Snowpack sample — Buffalo Mountain, Silverthorne, Colorado, USA (2/22/26, 2:02 PM MST)
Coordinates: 39.622, -106.113
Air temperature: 33 °F
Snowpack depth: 63 cm
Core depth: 10 cm
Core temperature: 30.2 °F
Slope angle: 11°, slope face: 116°
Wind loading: low
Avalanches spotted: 0
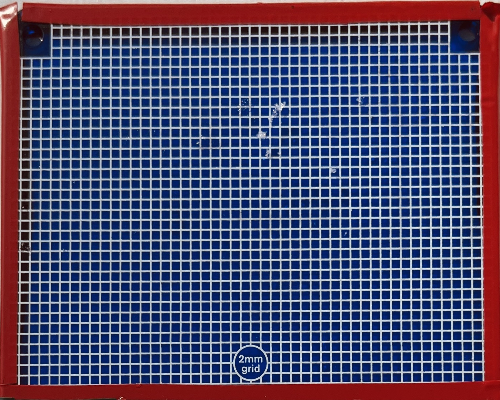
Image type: profile
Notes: In a firebreak similar to site 1, minimal wind loading with no spotted avalanches (not many faces in view though)